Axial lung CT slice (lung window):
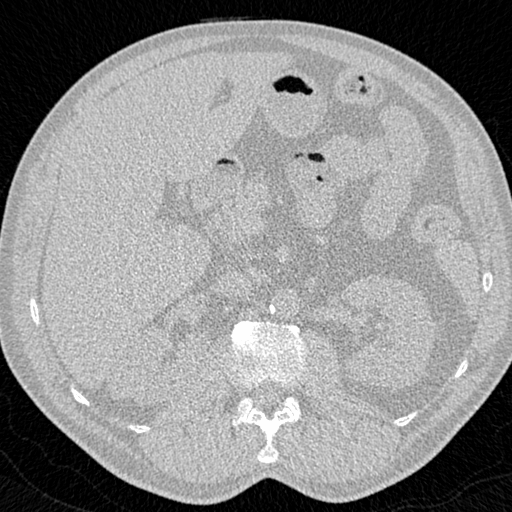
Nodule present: no